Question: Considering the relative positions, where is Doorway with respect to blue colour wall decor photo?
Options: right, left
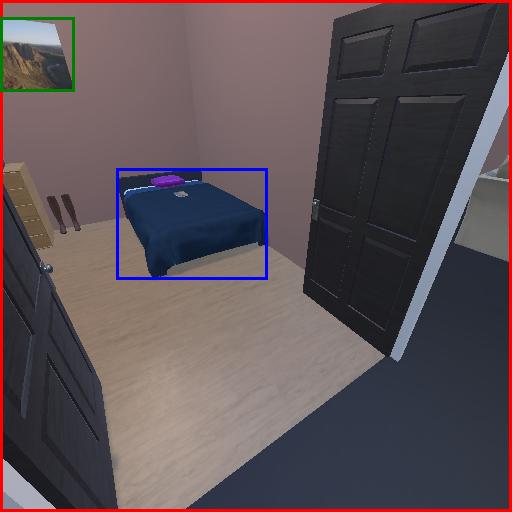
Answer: right